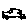
Label: car